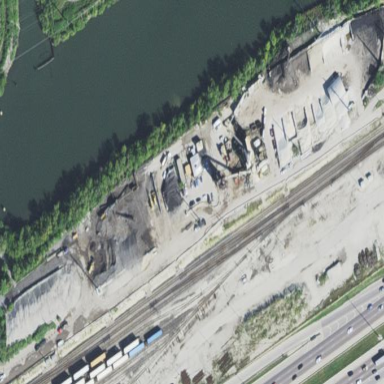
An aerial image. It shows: Industrial area with asphalt plant.